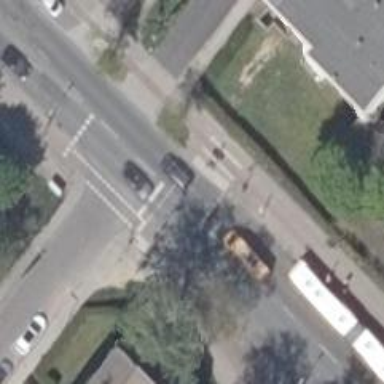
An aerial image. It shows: Road with traffic signals controlling the flow of traffic.